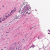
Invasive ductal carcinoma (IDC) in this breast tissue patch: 1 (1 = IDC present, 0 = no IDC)